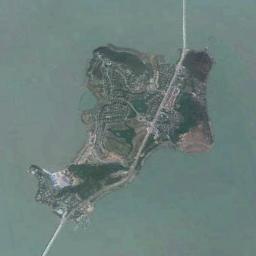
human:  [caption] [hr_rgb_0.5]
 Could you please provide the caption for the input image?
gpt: The irregularly shaped green island is surrounded by blue sea water, With green plants on the island, Pipes, Houses and other buildings .

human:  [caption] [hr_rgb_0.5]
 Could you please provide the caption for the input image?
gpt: The land on the island is uneven .

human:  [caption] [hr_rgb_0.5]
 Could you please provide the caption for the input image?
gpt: The islands are not large .

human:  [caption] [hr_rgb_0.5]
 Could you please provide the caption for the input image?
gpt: The island has dense vegetation, Residential areas and a bridge and the waters around the islands is green .

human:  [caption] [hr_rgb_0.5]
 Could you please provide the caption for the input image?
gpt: There are buildings and green forests on the island .